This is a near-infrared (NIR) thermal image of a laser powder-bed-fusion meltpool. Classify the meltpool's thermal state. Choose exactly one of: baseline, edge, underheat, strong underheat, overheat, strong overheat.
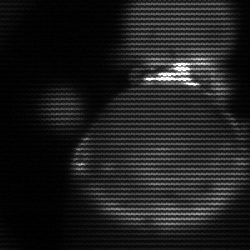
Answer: edge